Question: When using TFS 2010 to version builds, the date is included in the build number format (see image below). Versioning works correctly for builds on the same date; the assembly file version increments by one. However, as soon as we build on a new date, the assembly file version starts over at 1.0.0.1.
For example, here are the dates, name of build, and versions on each day:
Sep 7, MyProject_1.0_20120907.1, 1.0.0.
Sep 7, MyProject_1.0_20120907.2, 1.0.0.
Sep 7, MyProject_1.0_20120907.3, 1.0.0.
Sep 8, MyProject_1.0_20120908.1, 1.0.0. <= Resets to 1.0.0.1 (I want 1.0.0.4)
Is there an easy way to keep the file version incrementing regardless of the date it was built?

Based on the <URL>, it doesn't appear that this is possible. Unless someone can answer otherwise, I'll post an answer that this isn't possible.
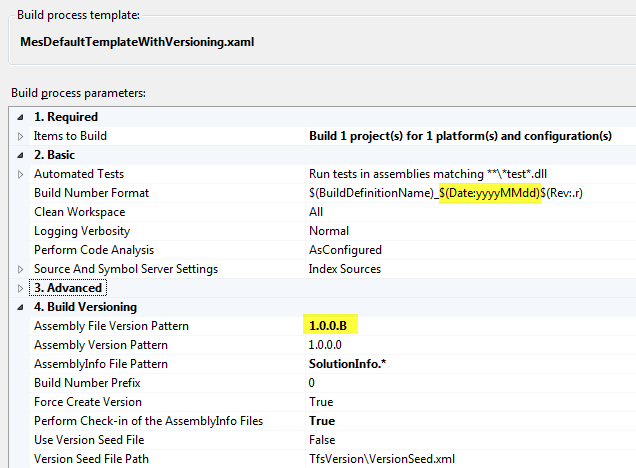
Answer: I typically include the date in my assembly versions, for example: 2.1.<PHONE> this would be the 7th build of the day on Sep 19, 2012 (the 2.1 part I manually control).
Another option is to simply remove the date portion from the Build Number Format, then the revision will increment indefinitely. E.g. $(BuildDefinitionName)_$(Rev:.r)